【题型】解答题　【知识点】函数　【难度】easy
已知\( A \)、\( B \)两城由笔直的铁路连接，动车甲从\( A \)向\( B \)匀速前行，同时动车乙从\( B \)向\( A \)匀速前行，到达目的地时停止，其中动车乙速度较快，设甲乙两车相距\( y(\mathrm{km}) \)，甲行驶的时间为\( t(\mathrm{h}) \)，\( y \)关于\( t \)的函数图象如图所示．

\noindent
(1)填空：动车甲的速度为\(\underline{\quad\quad}\) \(\mathrm{km/h}\)，动车乙的速度为\(\underline{\quad\quad}\)\(\mathrm{km/h}\)；

\vspace{0.3em}
\noindent
(2)求图中点\( P \)的坐标，并解释该点坐标所表示的实际意义：
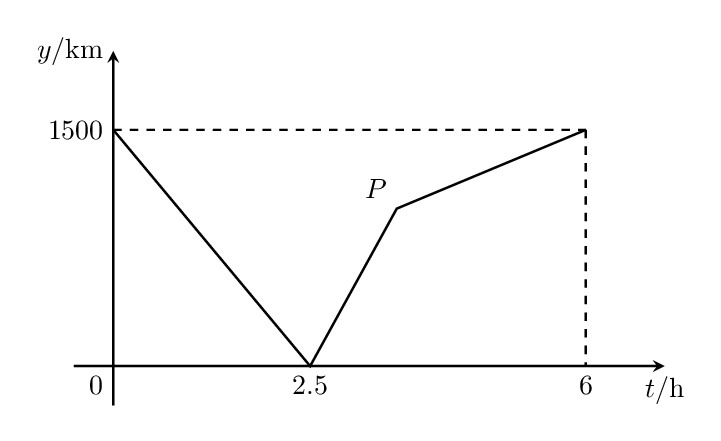
【解答】
\noindent
(3)两车何时相距\( 300\mathrm{km} \)？

\vspace{0.5em}
\noindent
【答案】(1)\( 250,350 \)

\vspace{0.3em}
\noindent
(2)\( P \)的坐标为\( \left(\dfrac{30}{7},\dfrac{7500}{7}\right) \)，实际意义是此时动车乙到达目的地，动车甲与动车乙的距离为\( \dfrac{7500}{7}\mathrm{km} \)

\vspace{0.3em}
\noindent
(3)\( 2\mathrm{h} \)和\( 3\mathrm{h} \)相距\( 300\mathrm{km} \)

\vspace{0.5em}
\noindent
【分析】本题考查了函数应用中的相遇问题，从函数图象获取信息，解题的关键是明确题意，利用数形结合的思想和分类讨论的数学思想解答．

\vspace{0.3em}
\noindent
（1）根据图中信息即可得到两车的速度；

\vspace{0.3em}
\noindent
（2）根据题意和图形即可得到点\( P \)的坐标以及点\( P \)表示的实际意义；

\vspace{0.3em}
\noindent
（3）根据题意，利用分类讨论的数学思想可以解答本题．

\vspace{0.5em}
\noindent
【详解】（1）解：动车甲的速度\( =\dfrac{1500}{6}=250\mathrm{km/h} \)，动车乙的速度\( =\dfrac{1500-250\times 2.5}{2.5}=350\mathrm{km/h} \)，

\vspace{0.3em}
\noindent
故答案为：\( 250,350 \)；

\vspace{0.5em}
\noindent
（2）解：由题意可得，点\( P \)的横坐标为：\( 1500\div 350=\dfrac{30}{7} \)，纵坐标为：\( \dfrac{30}{7}\times 250=\dfrac{7500}{7} \)，

\vspace{0.3em}
\noindent
即点\( P \)的坐标为\( \left(\dfrac{30}{7},\dfrac{7500}{7}\right) \)，

\vspace{0.3em}
\noindent
该点坐标表示的实际意义是此时动车乙到达目的地，动车甲与动车乙的距离为\( \dfrac{7500}{7}\mathrm{km} \)；

\vspace{0.5em}
\noindent
（3）解：由题意可得，当相遇前相距\( 300\mathrm{km} \)，此时的时间为：\( \dfrac{1500-300}{250+350}=2\mathrm{h} \)，

\vspace{0.3em}
\noindent
当相遇后相距\( 300\mathrm{km} \)，此时的时间为：\( \dfrac{1500+300}{250+350}=3\mathrm{h} \)，

\vspace{0.3em}
\noindent
综上：在\( 2\mathrm{h} \)和\( 3\mathrm{h} \)相距\( 300\mathrm{km} \)．